Question: I have a data frame of draws from a Bayesian posterior distribution for three different variables, and I would like to plot them as 'mcmc_areas'.
When I do, the variable names are on the y axis and the draw values are on the y axis. When I use 'coord_flip' to switch the variable names to the x axis, they are reversed.
The other solutions I have seen involve modifying the original dataset or the aes in ggplot to include factor levels, which my data don't have.
How can I reverse the order of the variable names on the x-axis so they read var1, var2, var3 from left to right?

'''
library(bayesplot)
library(ggplot2)
var1 <- c(-0.<PHONE>, -0.<PHONE>, -0.<PHONE>, -0.<PHONE>, -0.<PHONE>, -0.<PHONE>)
var2 <- c(-0.011345631, -0.033393275, -0.037143247, -0.012890959, -0.031249614, -0.001547747)
var3 <- c(-0.<PHONE>, -0.<PHONE>, -0.<PHONE>, -0.<PHONE>, -0.<PHONE>, -0.<PHONE>)
df <- data.frame(var1, var2, var3)
plot <- mcmc_areas(test, pars = c("var1","var2","var3"),
point_est = "mean",
prob = .95)
ggtest <- plot + coord_flip()
'''
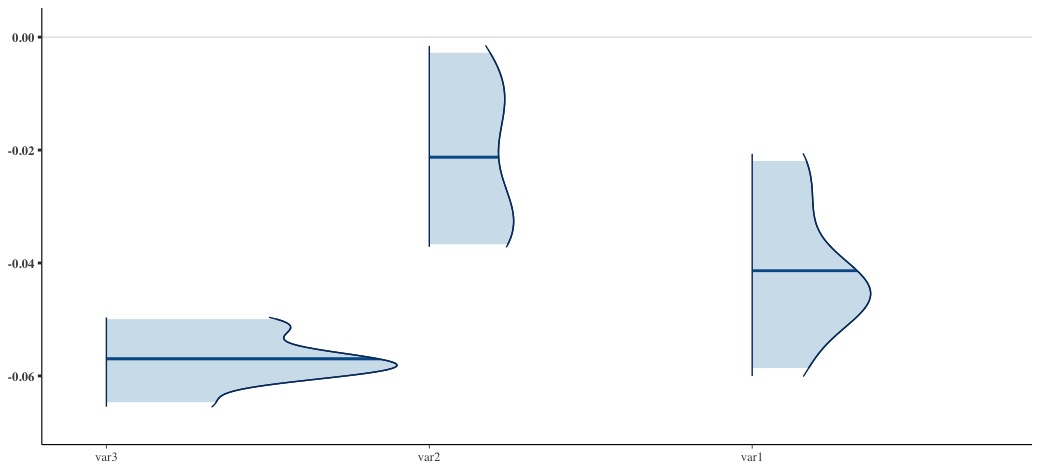
Answer: One option would be to reverse order in which you pass your variables to 'mcmc_areas' to get the desired order after flipping:
'''
library(bayesplot)
library(ggplot2)
mcmc_areas(df, pars = rev(c("var1","var2","var3")),
point_est = "mean",
prob = .95) +
coord_flip()
'''

Second option would be to set the desired order via the 'limits' argument of 'scale_y_discrete'. Note. Doing so slightly changes the look of the plot. To fix that I set the 'expand' argument equal to values set by 'mcmc_areas' which I extracted from 'plot$scales$scales[[1]]$expand'.
'''
mcmc_areas(df, pars = c("var1","var2","var3"),
point_est = "mean",
prob = .95) +
coord_flip() +
scale_y_discrete(limits = c("var1","var2","var3"), expand = c(0.1, 0, 0.1, 0.666666666666667))
#> Scale for 'y' is already present. Adding another scale for 'y', which will
#> replace the existing scale.
'''